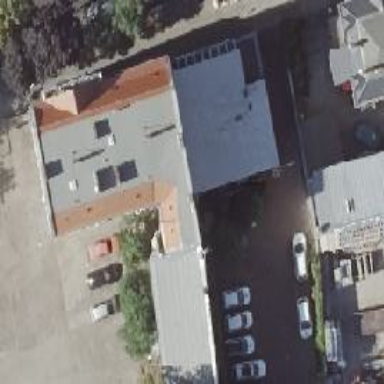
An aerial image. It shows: Office building.